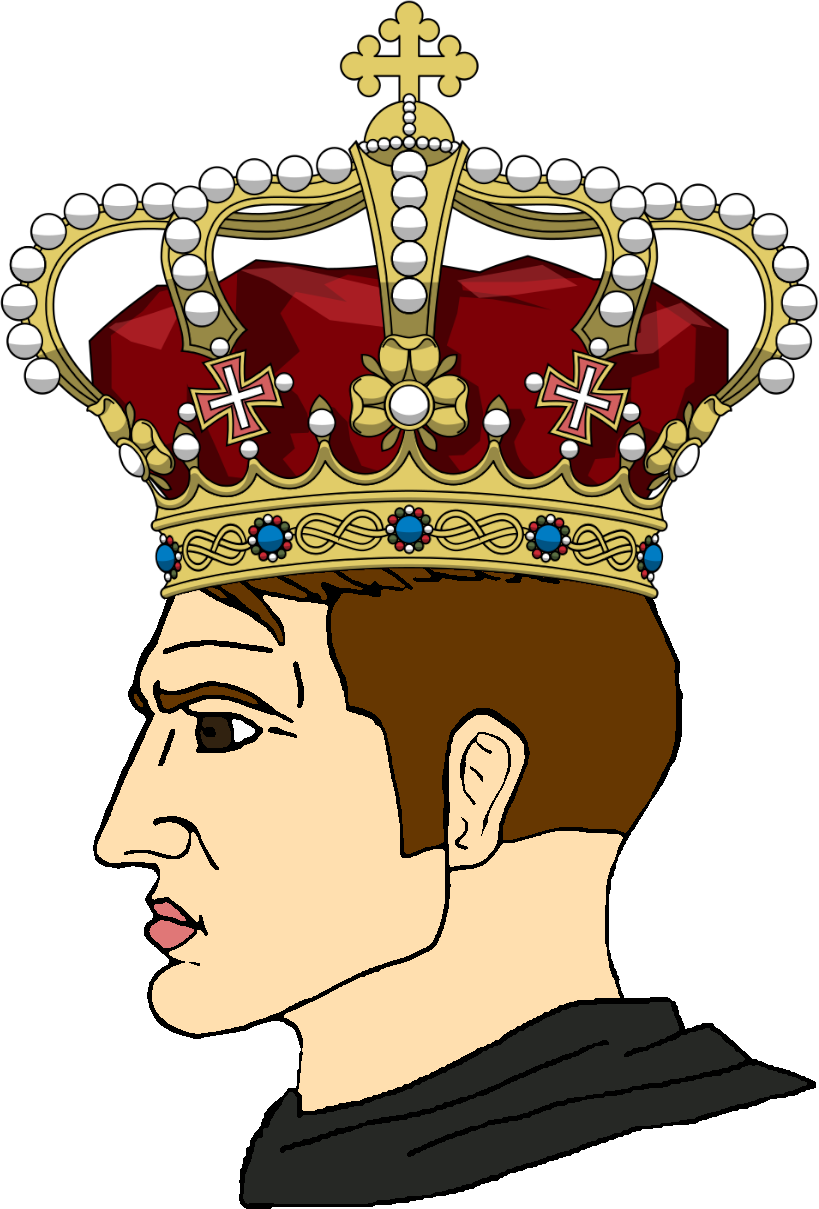
Label: 4_Yes_Chad